Question: We are using a jquery UI autocomplete widget customized to our needs, one can say it is an extension of the combobox widget seen here. <URL>.
Applying the widget to three select elements on the page, getting a strange issue as shown in the attachment below .
.
Targetting the button with dev console fetches same styles for all three buttons :(
Any help would be much appreciated. :)
P.S:

EDIT :This may be a problem with the custom CSS or jquery Library CSS, cuz i am able to fix it by adding a
'''
element.style{
height:33px;
}
'''
to the anchor tag which server as the button, but i am not sure if that is the right thing to do.
EDIT : The jsfiddle link can be found <URL>
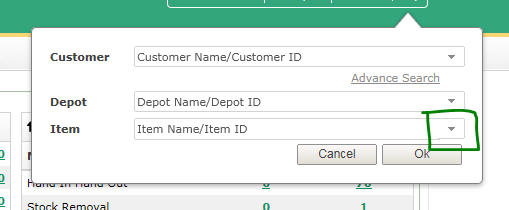
Answer: Your fiddle works well if you set:
'''
.custom-combobox-input {
margin: 0;
padding: 0.4em;
}
'''
I think it's related oh how Webkit consider decimal em in this situation, but it must be ivestigated more deeply.
From jQuery UI bugs forum:
> The combobox is just a demo, it's not a fully complete widget. We
won't maintain functionality beyond our demo unless we pull combobox
in as an official plugin that we support.
Link: <URL>
Demo: <URL>